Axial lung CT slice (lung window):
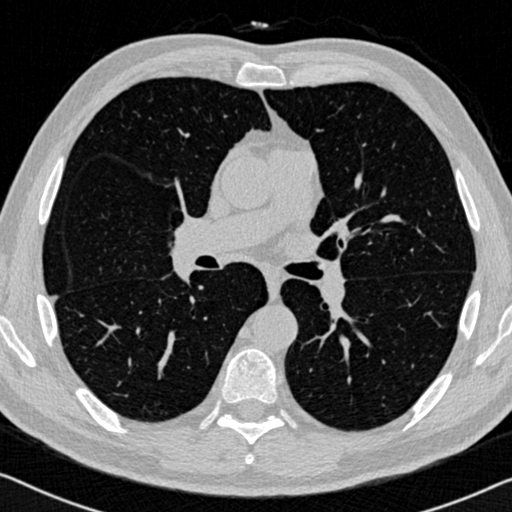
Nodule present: no